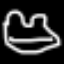
Label: frog